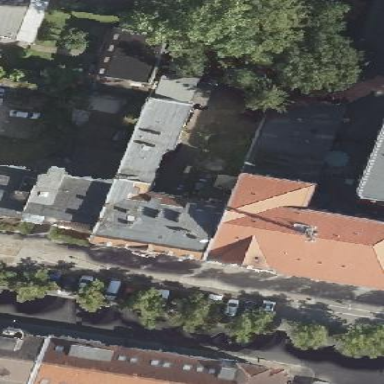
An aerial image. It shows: Residential building with distinctive double saltbox roof shape.